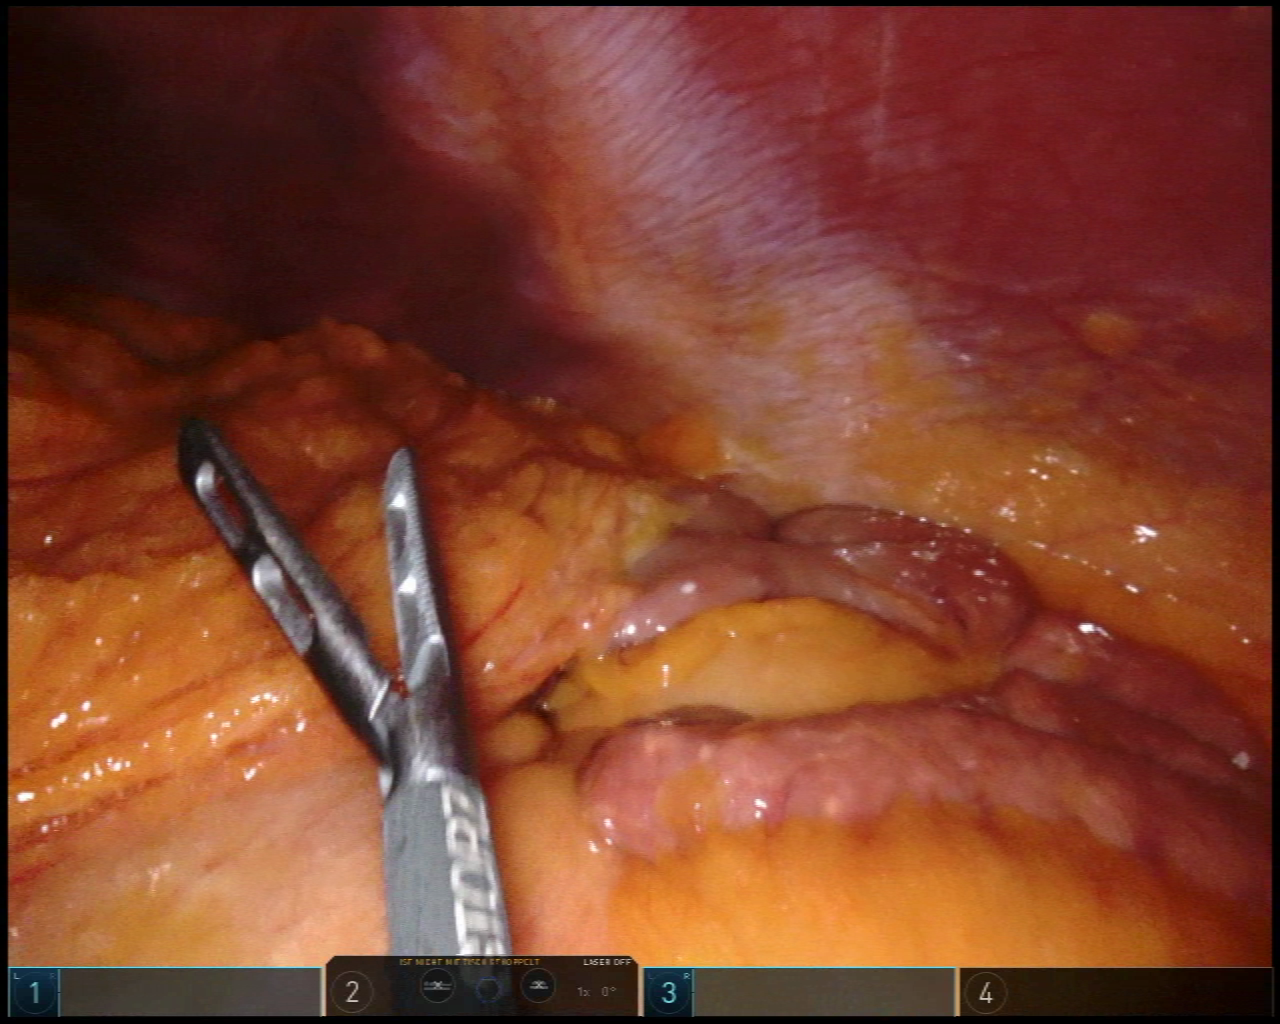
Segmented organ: abdominal_wall
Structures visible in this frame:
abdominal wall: yes
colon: no
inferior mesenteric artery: no
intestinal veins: no
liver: no
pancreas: no
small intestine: yes
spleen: no
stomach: no
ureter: no
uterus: no
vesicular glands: no